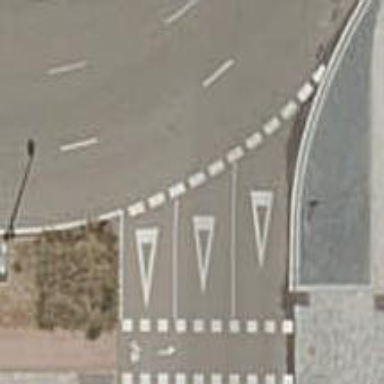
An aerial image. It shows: Road with "give way" sign.